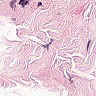
Metastatic tissue present: no